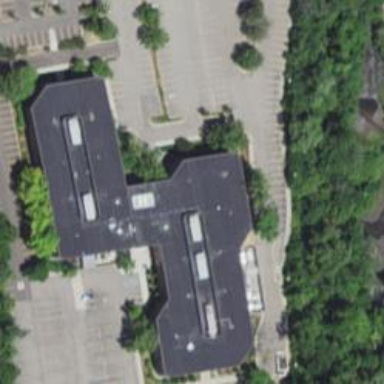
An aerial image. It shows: Building.